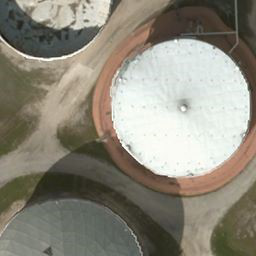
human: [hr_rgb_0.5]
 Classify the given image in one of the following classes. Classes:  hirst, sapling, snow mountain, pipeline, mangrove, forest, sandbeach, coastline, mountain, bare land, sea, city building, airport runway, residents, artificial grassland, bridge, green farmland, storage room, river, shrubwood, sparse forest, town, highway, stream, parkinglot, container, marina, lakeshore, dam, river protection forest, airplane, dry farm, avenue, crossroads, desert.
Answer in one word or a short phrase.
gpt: storage room